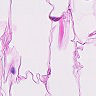
Metastatic tissue present: no